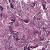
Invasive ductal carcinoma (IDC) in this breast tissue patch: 0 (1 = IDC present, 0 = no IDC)